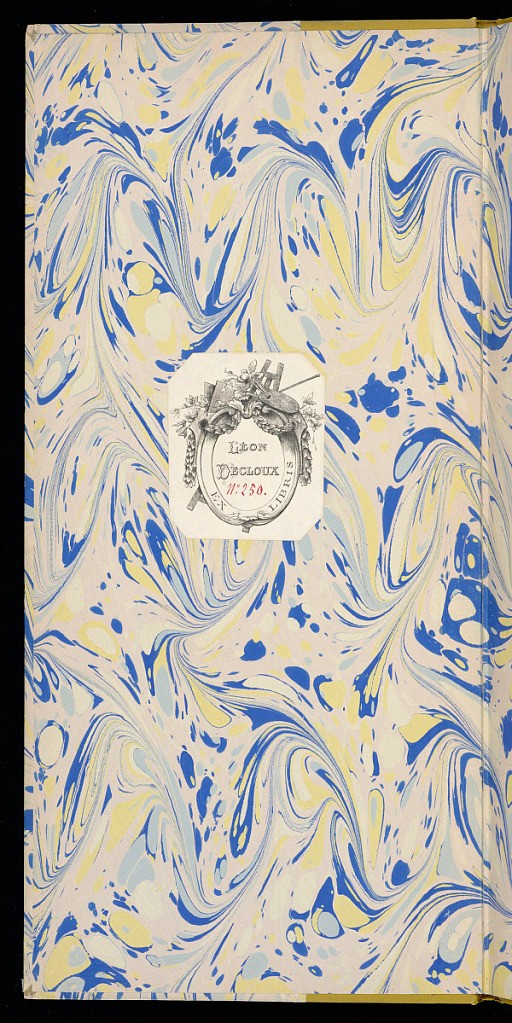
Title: Album of Prints: Books of Ornament by Prieur
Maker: Jean-Louis Prieur the Younger, French, 1759 – 1795
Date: late 18th century
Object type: Album
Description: Album of prints containing cahiers 6 and 9 of designs for "arabesque" ornament by Prieur.